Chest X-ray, PA view. Patient: 53 years old, sex F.
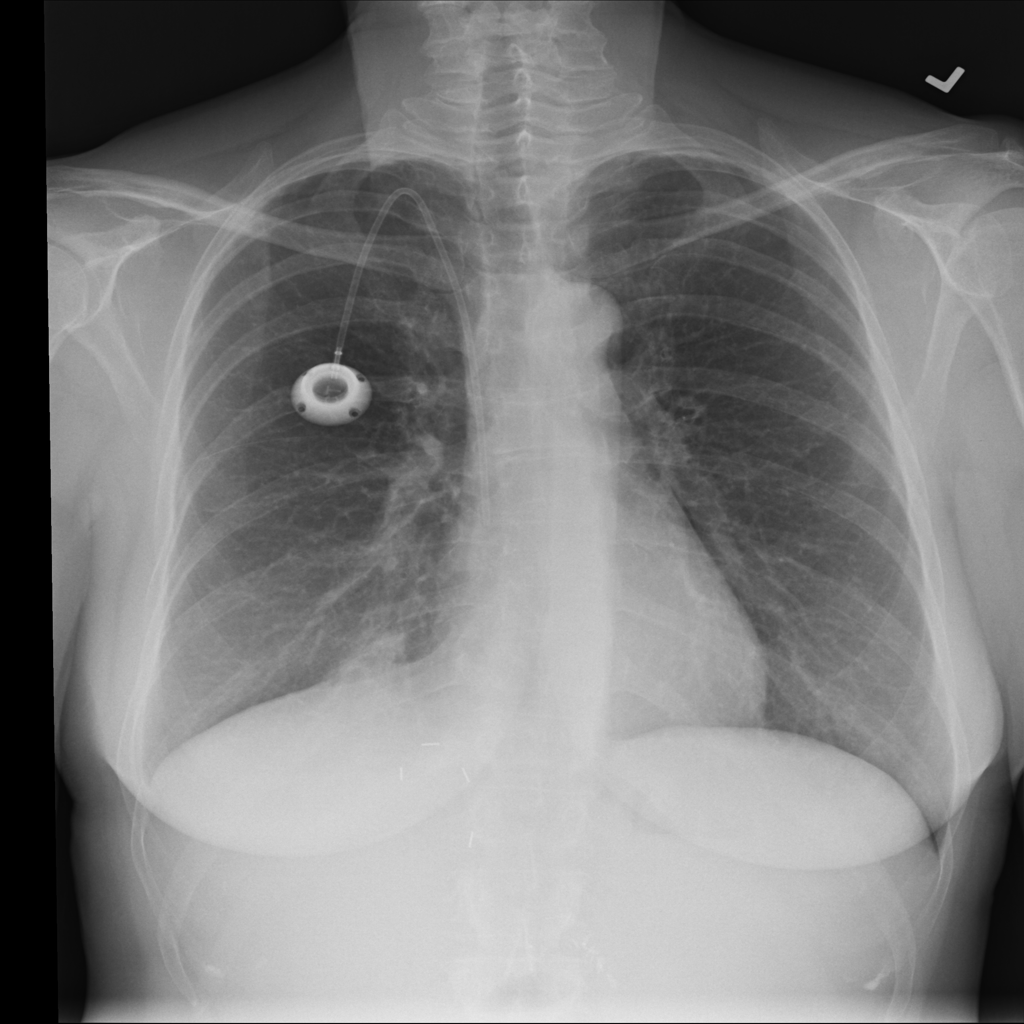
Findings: Atelectasis, Infiltration